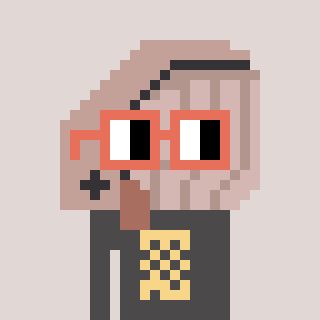
a pixel art character with square orange glasses, a whale-shaped head and a grayscale-colored body on a warm background